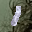
Label: 1